Aerial crown-view tile of a tropical tree (Barro Colorado Island, Panama), acquired 20241014:
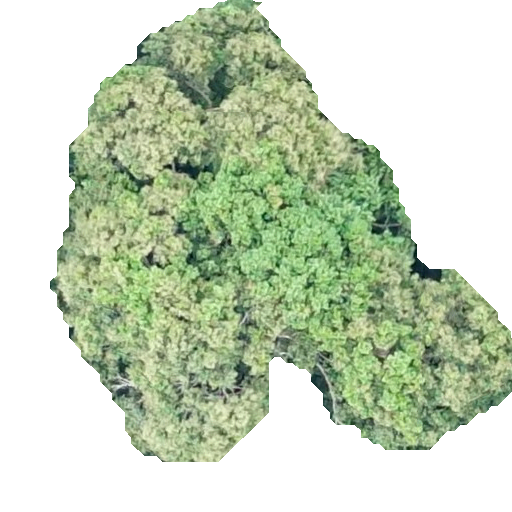
Species: Prioria copaifera
GBIF accepted scientific name: Prioria copaifera
Crown area: 205.05 m²